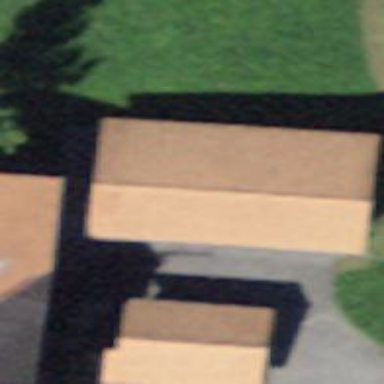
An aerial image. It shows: View of roof of building.